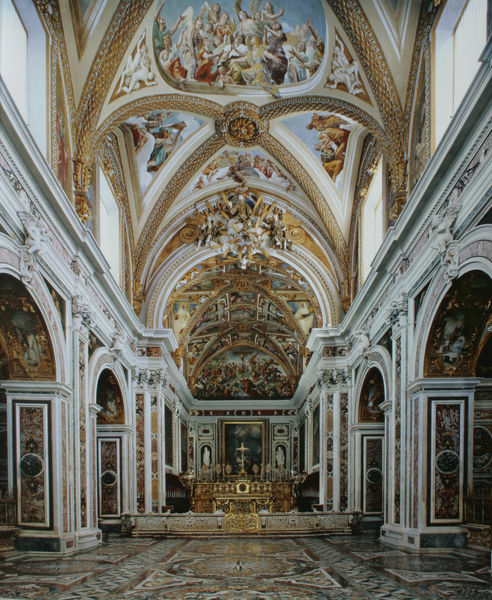
Titel: Langhaus und Chor (Fresken)
Künstler: Giovanni Lanfranco
Standort: Neapel
Institution: S. Martino
Schlagwörter: blau, dunkel, gemälde, gott, schatten, weiß, gelb, bunt, fenster, hell, lampe, licht, marmor, pfeiler, raum, schwarz, stützen, säule, säulen, dach, haus, rot, malerei, muster, ornament, alt, architektur, barock, sockel, bild, häuser, kirche, sonne, boden, figur, gold, reich, decke, renaissance, rokoko, kreis, oval, rund, engel, statue, schiff, schiffe, bilder, bogen, fußboden, empore, saal, figuren, kuppel, thron, ornamente, wandmalerei, kronleuchter, lüster, stuck, stufe, edel, halle, foto, fotografie, oben, bögen, gang, italie, arkade, deckel, gewölbe, kreuz, münchen, dom, tageslicht, rippen, blanc, fliesen, fliese, mosaik, kunst, statuette, zwickel, altar, arkaden, hauptschiff, rom, intarsien, verziert, schlussstein, sims, chorschranke, kreuzrippe, kreuzrippen, kreuzrippengewölbe, lettner, mittelgang, schranke, gesims, mittelschiff, skulpturen, statuen, dreischiffig, kreuzgewölbe, kreuzgratgewölbe, obergaden, seitenschiff, jesus, christlich, altarraum, fresken, riche, chor, kapelle, deckenfresken, heilige, deckengemälde, fresko, wien, statuetten, teuer, ornamentik, inneraum, blancheur, lumière, fotographie, schrein, freskos, grat, golf, altarbild, römisch, mamor, basilika, nischen, deckenmalerei, kriche, arkadengang, bogengang, gesimse, hallenkirche, kapellen, seitenschiffe, architecture, rippe, prachtvoll, absiss, haupthaus, arkadengänge, bogengänge, akaden, grate, chapelle, eglise, gratgewölbe, kreuzrippgewölbe, rippgewölbe, schlosskirche, malereien, kreuzkirche, gurtbögen, christ, inkrustation, gaden, katholisch, gemäde, schlusstein, bodenfliese, bodenfliesen, ornement, baroque, doré, dieu, mosail, stauen, fresque, croix, rome, plafond, marbre, überladen, autel, ausmallung, basiliks, gerippt, rococo, staffelkirche, voûte, wandmalereien, religion, décoration, kommunionbank, moasik, kreuzbogen, peintures, luxure, or, seitengänge, loin, großer raum, altarkreuz, arches, sentiment, religieux, oeuvres, voûtes, mythes, mosaigque